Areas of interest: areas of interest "Theater"
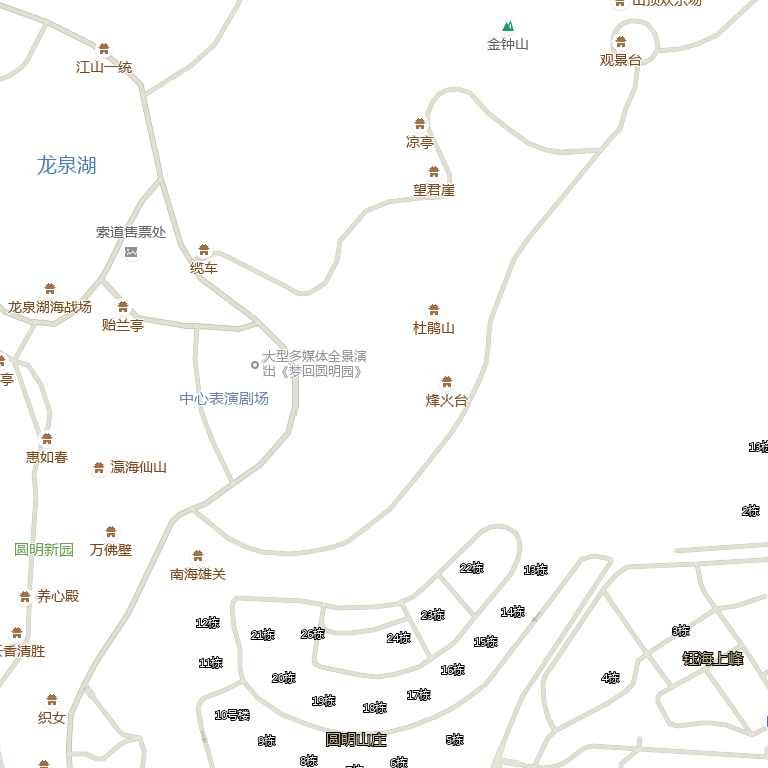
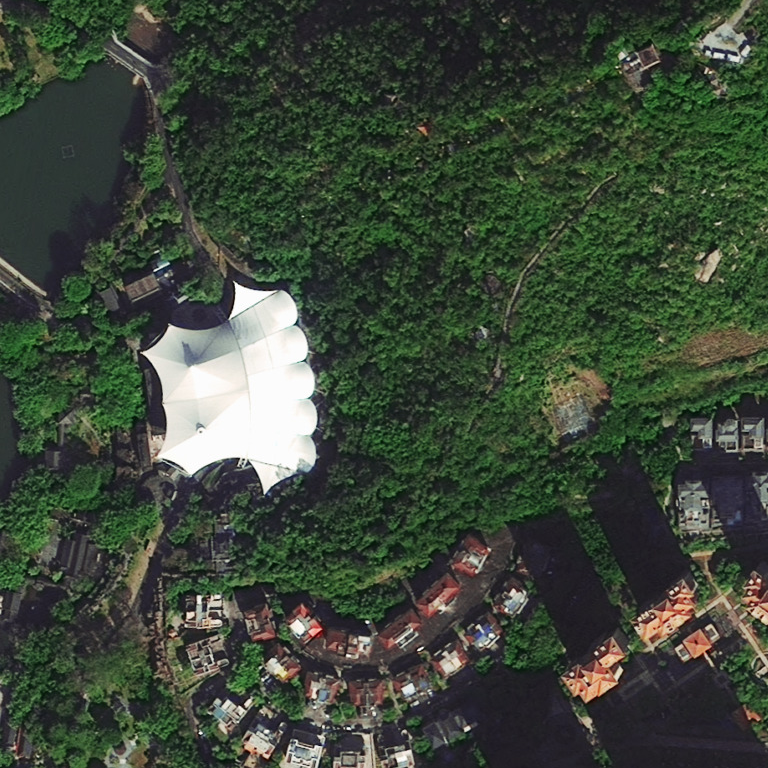